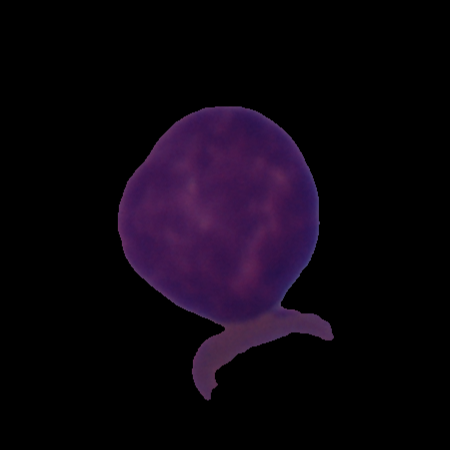
Label: cancer